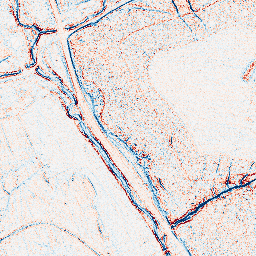
Category: edge_preserving
Decomposition family: anisotropic_diffusion
Decomposition parameters: iterations: 5
kappa: 10
gamma: 0.05
Upsampling method: quadratic
Upsampling parameters: scale: 4
Upsampling scale: 4